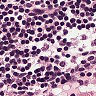
Metastatic tissue present: no